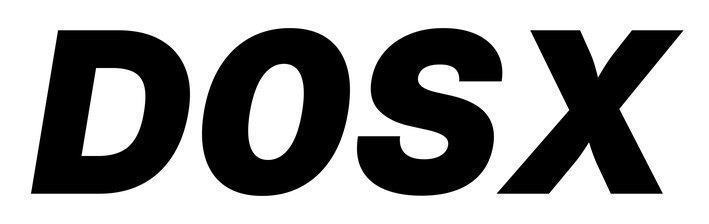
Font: Inter-Italic_Black_Italic